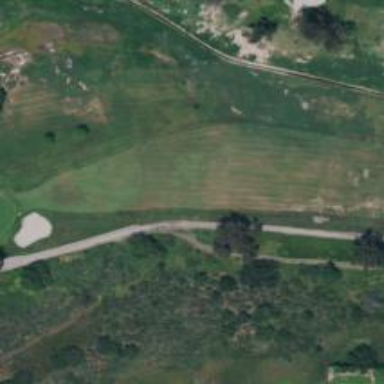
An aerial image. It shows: View of golf hole.